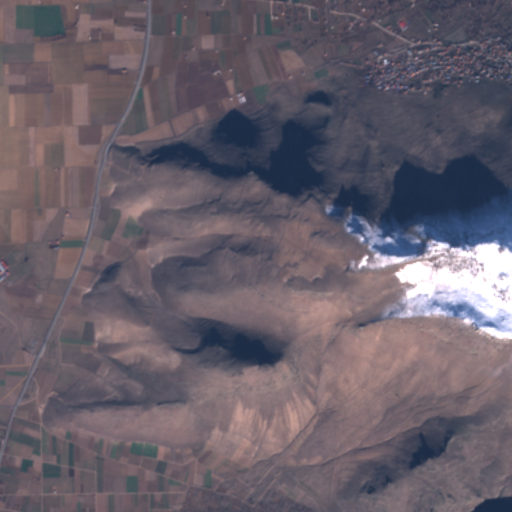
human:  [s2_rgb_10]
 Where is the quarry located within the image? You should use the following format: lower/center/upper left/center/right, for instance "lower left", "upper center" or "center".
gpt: The quarry is located in the upper left of the image.
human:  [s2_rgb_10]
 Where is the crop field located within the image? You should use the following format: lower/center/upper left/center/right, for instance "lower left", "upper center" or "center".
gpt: There is no crop field in the image.